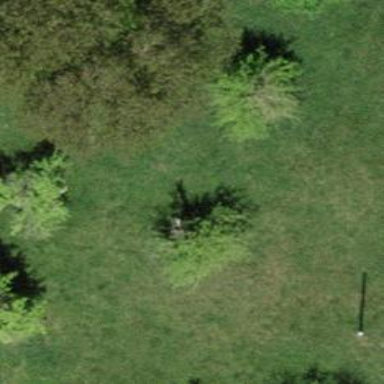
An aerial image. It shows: Broadleaved tree with lush leaves.